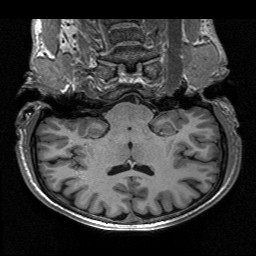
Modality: T1w
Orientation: sagittal